Field crop: maize
Growth stage: 1
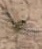
Species: salsola